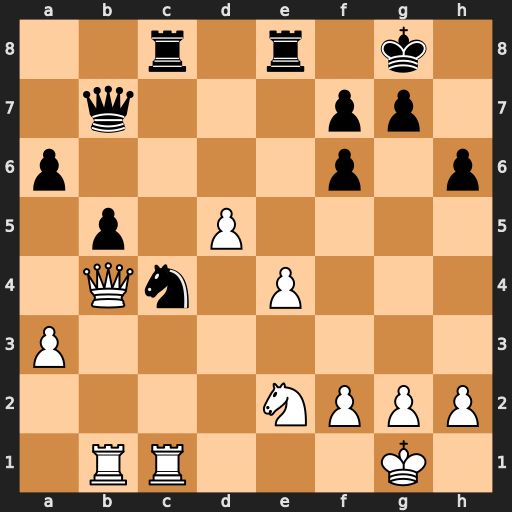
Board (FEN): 2r1r1k1/1q3pp1/p4p1p/1p1P4/1Qn1P3/P7/4NPPP/1RR3K1
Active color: w
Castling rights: -
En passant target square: -
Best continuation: Rxc4 Rxc4 Qxc4